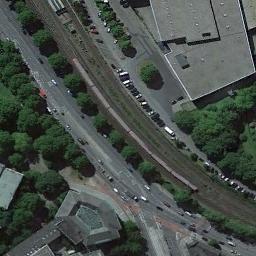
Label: railway